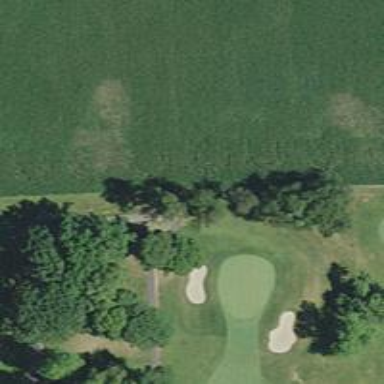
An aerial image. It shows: Path for both road and golf.